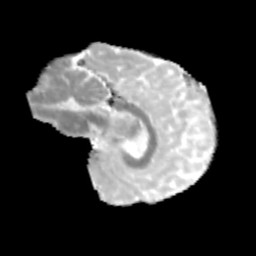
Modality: MD
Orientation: sagittal
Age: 13
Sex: male
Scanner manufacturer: siemens
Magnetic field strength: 3 T
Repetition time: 3.8 s
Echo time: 0.07 s